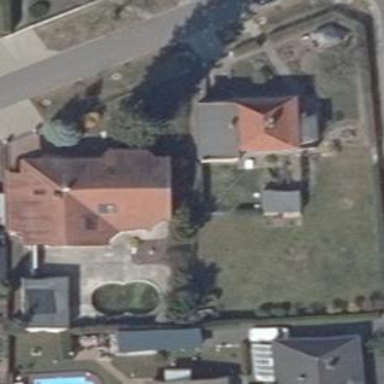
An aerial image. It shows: Detached building.